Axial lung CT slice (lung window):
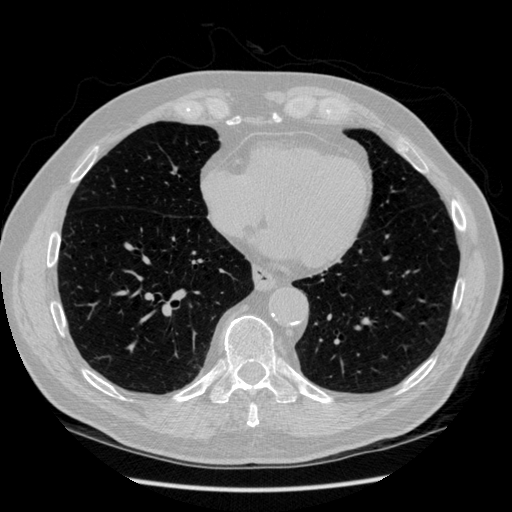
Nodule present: no